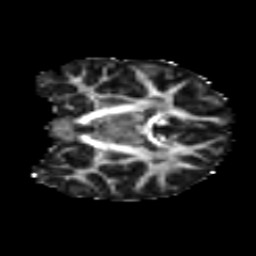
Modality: FA
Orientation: coronal
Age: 11
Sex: male
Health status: ill
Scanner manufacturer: ge
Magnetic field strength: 3 T
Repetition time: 6.752 s
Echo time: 0.079 s